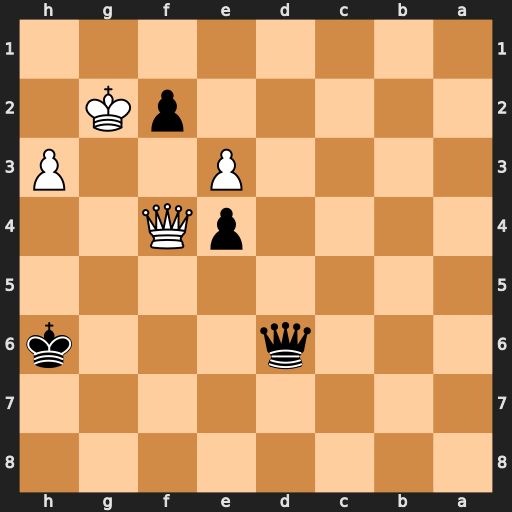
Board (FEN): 8/8/3q3k/8/4pQ2/4P2P/5pK1/8
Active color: b
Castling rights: -
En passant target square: -
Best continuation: Qxf4 exf4 e3